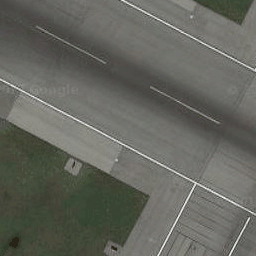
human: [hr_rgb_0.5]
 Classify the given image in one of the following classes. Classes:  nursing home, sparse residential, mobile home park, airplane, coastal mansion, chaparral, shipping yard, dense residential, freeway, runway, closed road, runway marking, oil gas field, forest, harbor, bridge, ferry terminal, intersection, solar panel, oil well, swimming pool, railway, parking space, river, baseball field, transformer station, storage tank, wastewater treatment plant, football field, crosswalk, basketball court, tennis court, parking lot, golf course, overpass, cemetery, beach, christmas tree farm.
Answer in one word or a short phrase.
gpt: runway